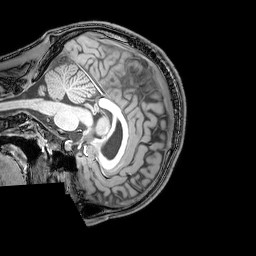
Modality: T1w
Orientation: sagittal
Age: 20
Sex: male
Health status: healthy
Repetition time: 0.081 s
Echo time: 0.037 s